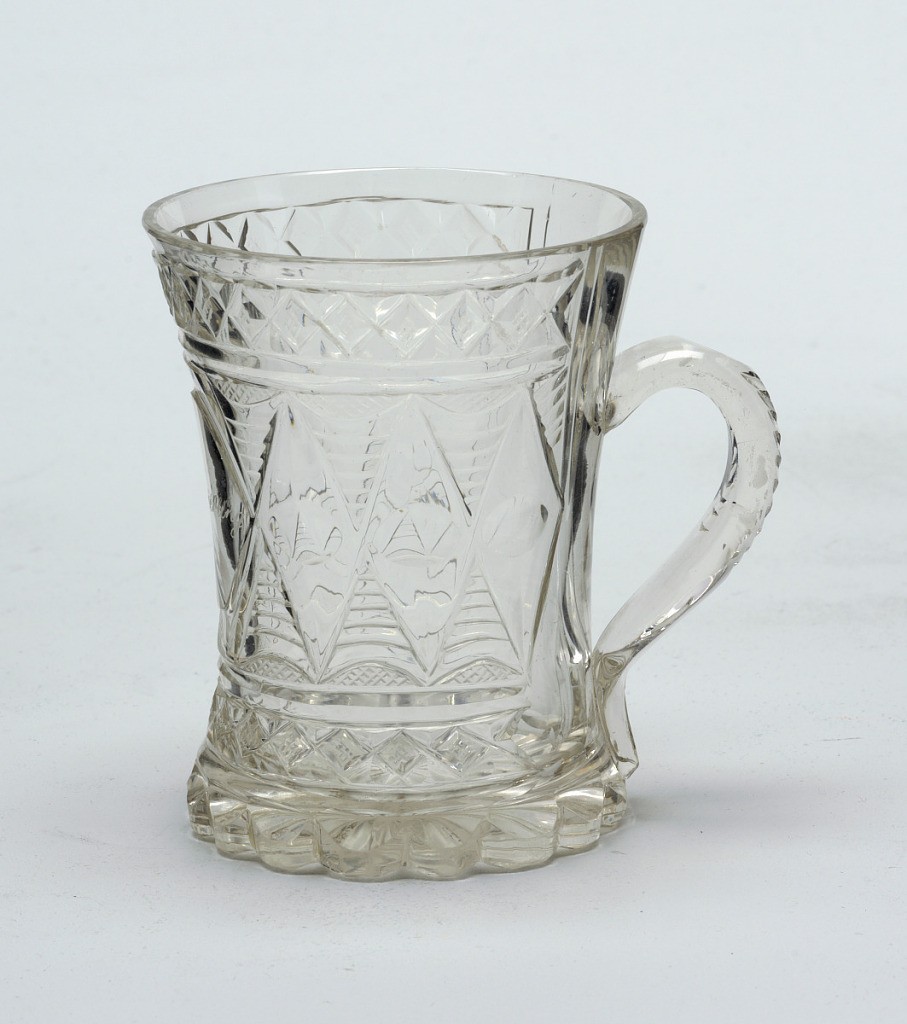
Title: Mug
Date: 1820–30
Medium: glass
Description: Beaker shape, tapered at middle; scalloped base; loop handle cut with notches; sides cut with band of tall diamonds with central printies, the central panel engraved "Erinerung."